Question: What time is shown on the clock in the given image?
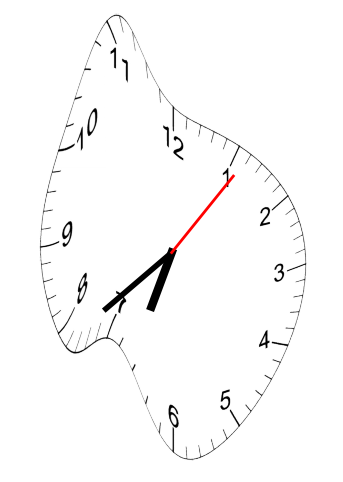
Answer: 06:38:06